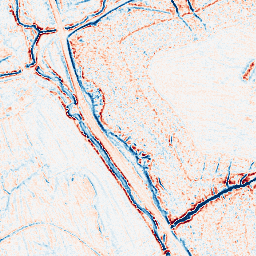
Category: edge_preserving
Decomposition family: anisotropic_diffusion
Decomposition parameters: iterations: 5
kappa: 100
gamma: 0.2
Upsampling method: sinc_hamming
Upsampling parameters: scale: 2
kernel_size: 4
Upsampling scale: 2